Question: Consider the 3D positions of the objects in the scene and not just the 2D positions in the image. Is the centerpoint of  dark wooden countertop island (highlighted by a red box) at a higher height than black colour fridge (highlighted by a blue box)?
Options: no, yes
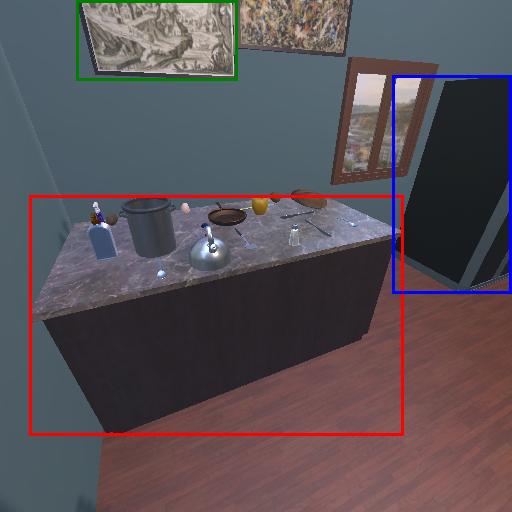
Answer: no